Question: Basically, I need to write a hex dump utility using C++. It'll look something like this

I want to prompt the user for a file name, and then display the hexadecimal values as well as the translated ASCII characters. I'm still new at working with binary files, so if you could keep it simple, that would be much appreciated.
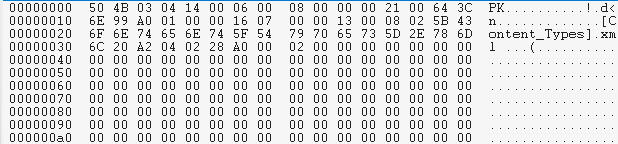
Answer: I don't normally do this for your kind of question.... But it doesn't take much to knock something like this up, and maybe you can learn from it. Here's a no-frills program that just reads from standard input and outputs in roughly the same format as you showed. Try it out <URL>.
'''
#include <iostream>
#include <iomanip>
using namespace std;
int main()
{
unsigned long address = 0;
cout << hex << setfill('0');
while( cin.good() )
{
int nread;
char buf[16];
for( nread = 0; nread < 16 && cin.get(buf[nread]); nread++ );
if( nread == 0 ) break;
// Show the address
cout << setw(8) << address;
// Show the hex codes
for( int i = 0; i < 16; i++ )
{
if( i % 8 == 0 ) cout << ' ';
if( i < nread )
cout << ' ' << setw(2) << (unsigned int)(unsigned char)buf[i];
else
cout << " ";
}
// Show printable characters
cout << " ";
for( int i = 0; i < nread; i++)
{
if( buf[i] < 32 ) cout << '.';
else cout << buf[i];
}
cout << "
";
address += 16;
}
return 0;
}
'''
'''
Hello there, this is a test binary file.
What do you think?
.
'''
'''
<PHONE> 48 65 6c 6c 6f 20 74 68 65 72 65 2c 20 74 68 69 Hello there, thi
<PHONE> 73 20 69 73 20 61 20 74 65 73 74 20 62 69 6e 61 s is a test bina
<PHONE> 72 79 20 66 69 6c 65 2e 0a 57 68 61 74 20 64 6f ry file..What do
<PHONE> 20 79 6f 75 20 74 68 69 6e 6b 3f 0a 0a 2e you think?...
'''